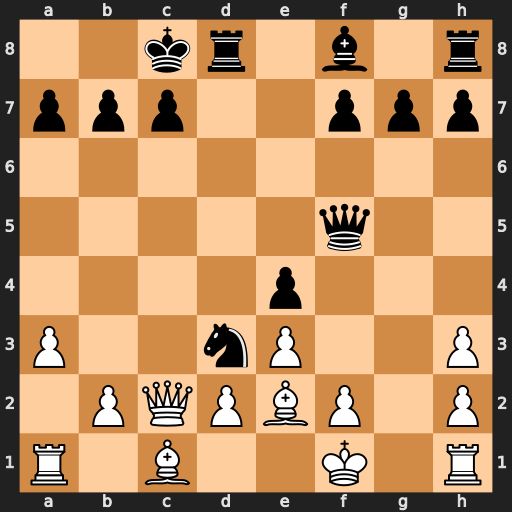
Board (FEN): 2kr1b1r/ppp2ppp/8/5q2/4p3/P2nP2P/1PQPBP1P/R1B2K1R
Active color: w
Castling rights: -
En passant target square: -
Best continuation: Bg4 Qxg4 hxg4